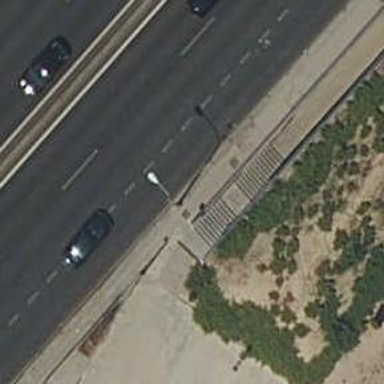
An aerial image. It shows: Footway made of paving stones.